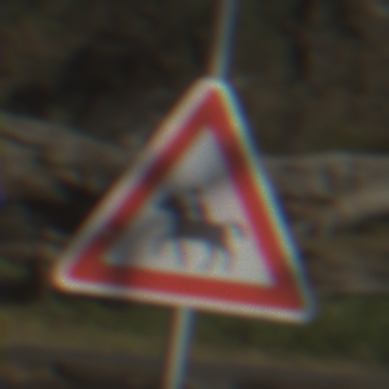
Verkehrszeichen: ReiterRechts
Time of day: MorningAfternoon
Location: Outdoor (Nature)
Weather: PartlyCloudy
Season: NotSpecified
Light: Natural